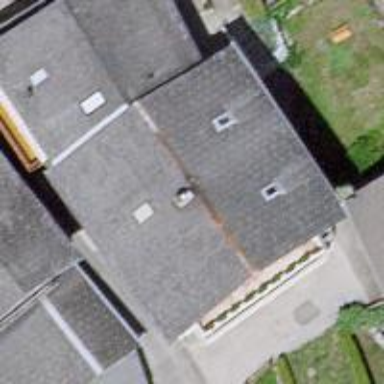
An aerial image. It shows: Simple house.